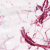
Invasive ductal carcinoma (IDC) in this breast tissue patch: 0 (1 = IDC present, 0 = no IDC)